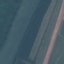
Land use / land cover: River